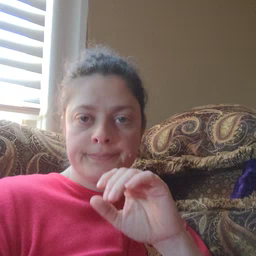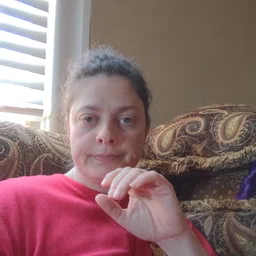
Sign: backyard